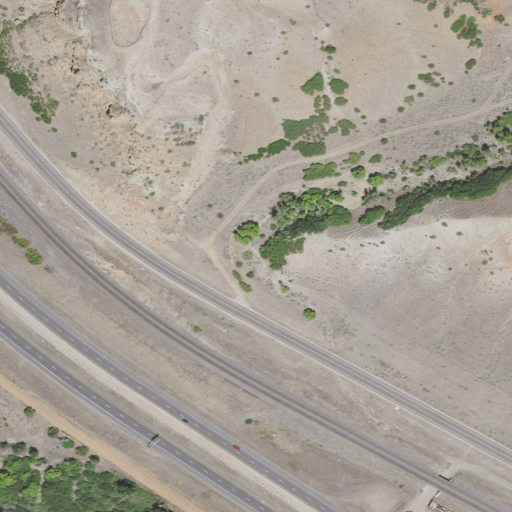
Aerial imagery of valley in Utah named Leonards Canyon containing shrub, open development, low intensity development, medium intensity development, evergreen forest, grassland, and woody wetlands